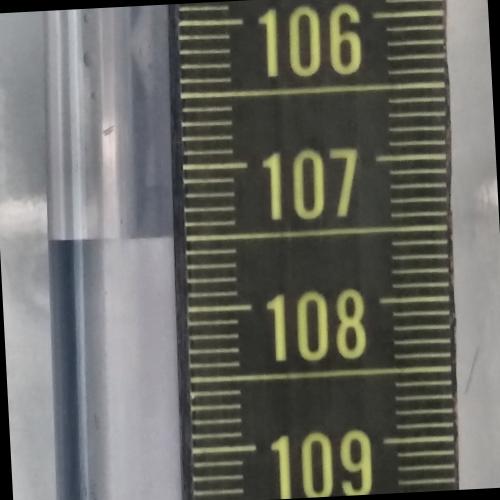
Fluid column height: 107.5 cm